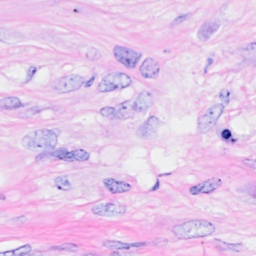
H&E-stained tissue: Breast